Interaction volume radius: 5 \u00c5
Interaction volume height: 10 \u00c5
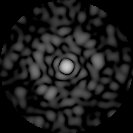
Disorder parameter: 0.8228